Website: macys
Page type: customer-info-address
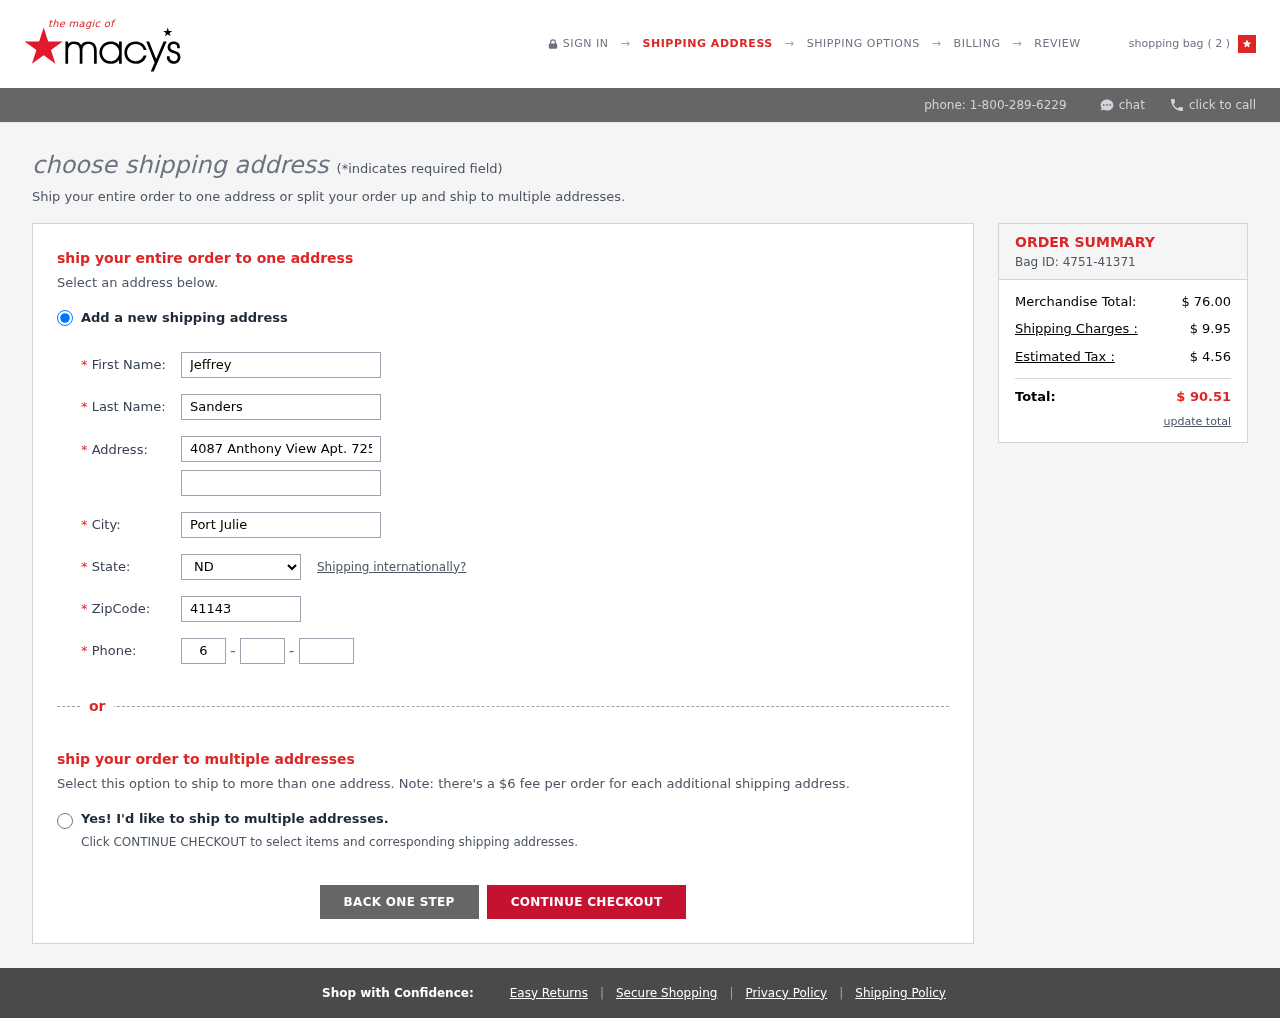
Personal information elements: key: PII_CITY
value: Port Julie
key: PII_FIRSTNAME
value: Jeffrey
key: PII_LASTNAME
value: Sanders
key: PII_PHONE_AREA
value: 678
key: PII_PHONE_PREFIX
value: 494
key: PII_PHONE_SUFFIX
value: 8142
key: PII_POSTCODE
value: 41143
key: PII_STATE_ABBR
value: ND
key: PII_STREET
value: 4087 Anthony View Apt. 725
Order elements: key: ORDER_NUM_ITEMS
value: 2
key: ORDER_ID
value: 4751-41371
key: ORDER_SUBTOTAL
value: $ 76.00
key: ORDER_SHIPPING_COST
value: $ 9.95
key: ORDER_TAX
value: $ 4.56
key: ORDER_TOTAL
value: $ 90.51